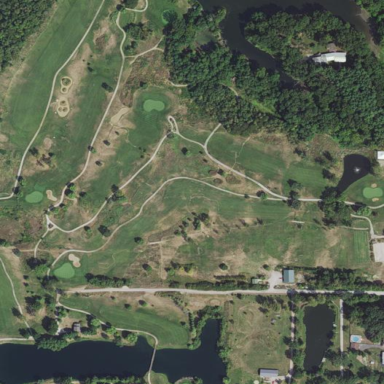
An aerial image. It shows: Golf course surrounded by greenery.